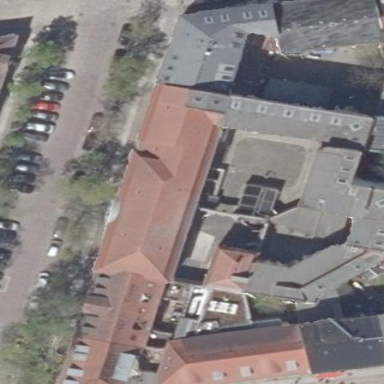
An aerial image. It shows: Historic public building with red hipped roof made of roof tiles. The building has red and white color scheme.